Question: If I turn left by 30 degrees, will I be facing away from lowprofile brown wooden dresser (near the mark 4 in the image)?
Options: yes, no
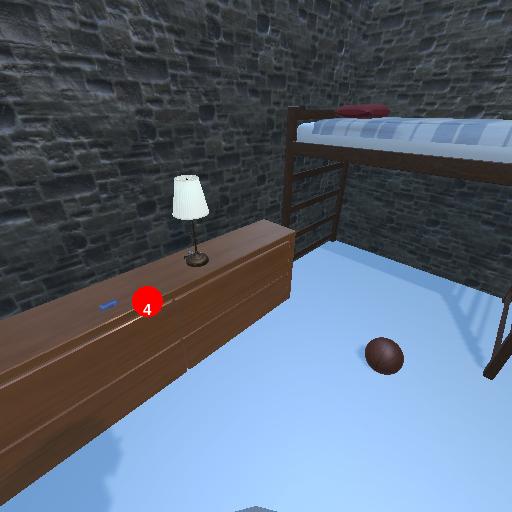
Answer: yes